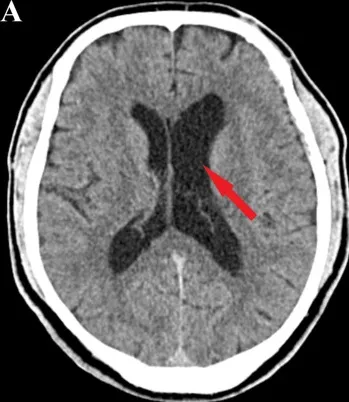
Follow-up CT scan. The axial section of the CT scan at three-month follow-up.
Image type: radiology (ct)